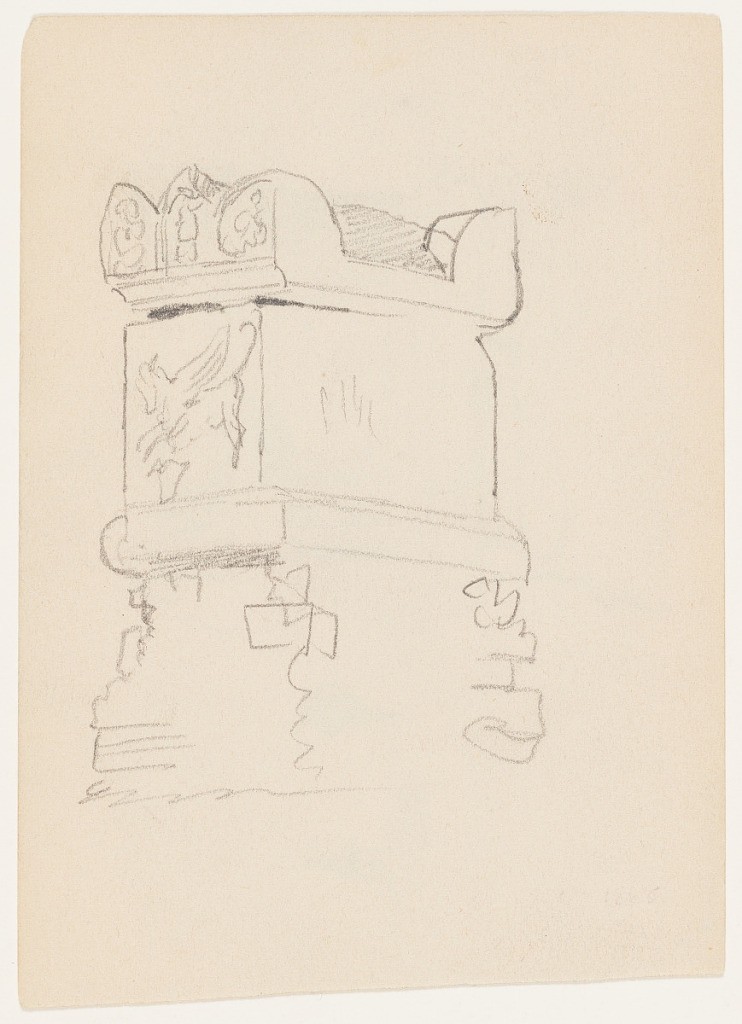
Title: Roman Sarcophagus
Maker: Frederic Edwin Church, American, 1826–1900
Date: October 1868 - April 1869
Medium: Graphite on tan wove paper; verso: graphite
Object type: Drawing
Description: Sketch showing an oblique view of a rectangular Roman sarcophagus in Rome or Pompeii, Italy. Supported by an elaborate base, the sarcophagus features on its side a carving of a winged creature, and of kneeling figures in the corners of its lid. The long side of the sarcophagus is blank.

Verso: Architecture and landscape sketch showing a frontal view of a rectangular Roman sarcophagus in the immediate foreground at left, and a church with a tower beside a tree in the distance at right. The sarcophagus features several indistinct carvings on its face, with those of kneeling angels in the corners of its lid.